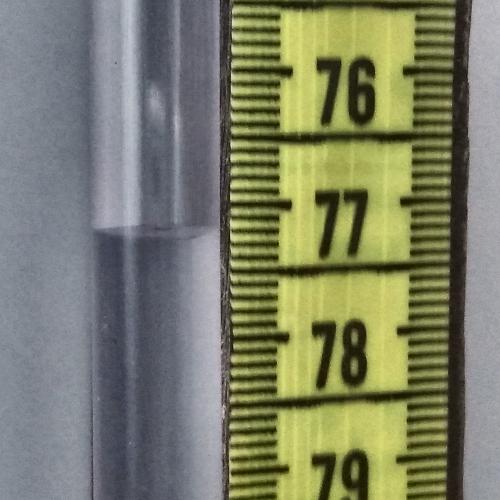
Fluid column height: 77.2 cm